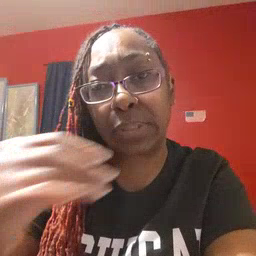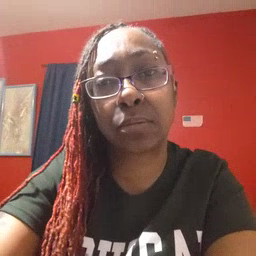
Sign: sleepy